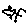
Label: bird